Field crop: maize
Growth stage: 2
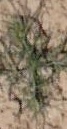
Species: salsola